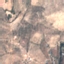
Label: PermanentCrop